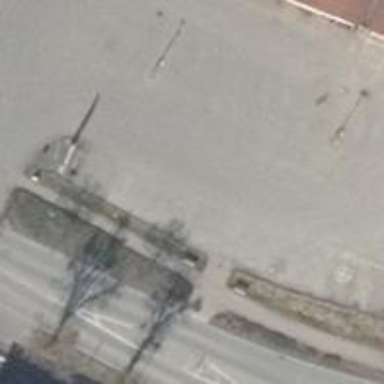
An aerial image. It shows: Parking aisle designated as service road.